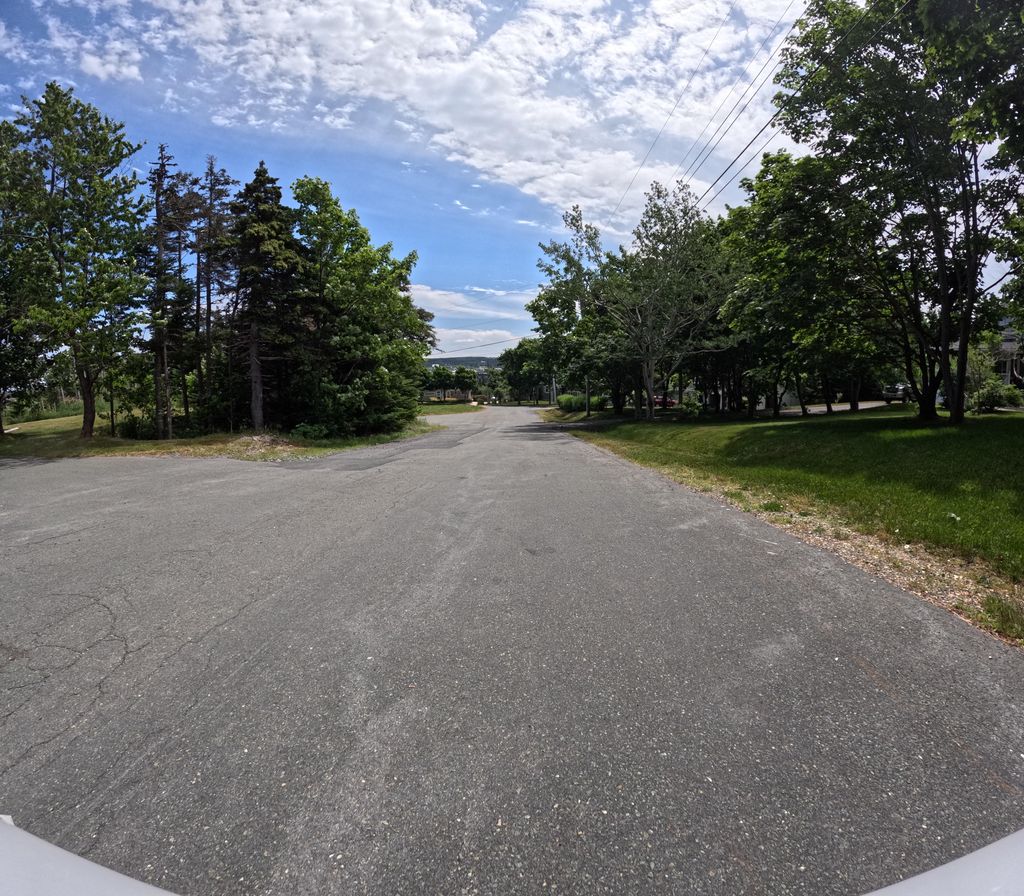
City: st_johns